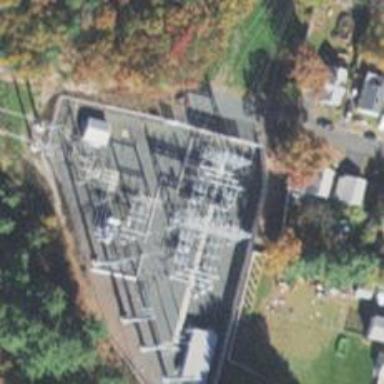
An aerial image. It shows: Switch used for power control.